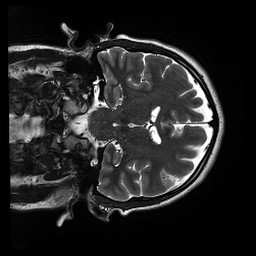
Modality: T2w
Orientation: coronal
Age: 25
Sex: male